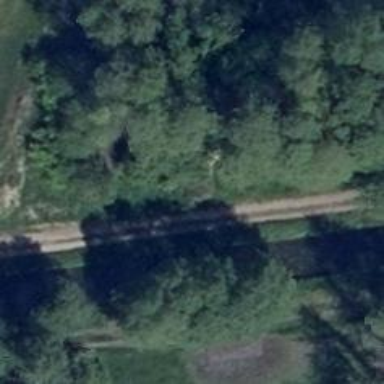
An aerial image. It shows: Wayside cross with historic significance.